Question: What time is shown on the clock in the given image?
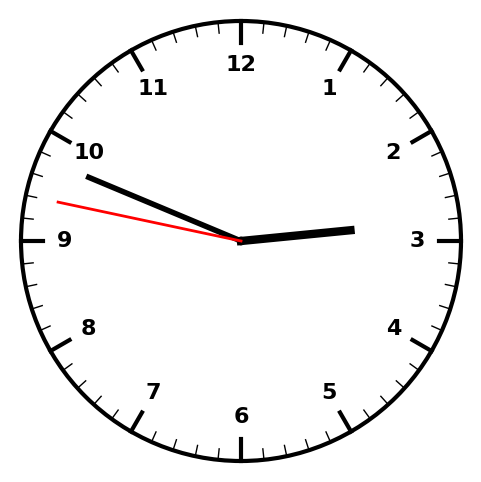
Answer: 02:48:47